Field crop: maize
Growth stage: 1
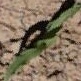
Species: maize